Question: In 'matplotlib', how could I combine a series of X-Y values (each of them being for example in an array or list) to be plotted together many times later (with other elements, this is a general pattern over which different things are to be plotted)?
I would like to compute/extract them once, then combine them in a single object/shape to be plotted properly in one command instead of always having to plot them separately:
'''
import matplotlib.pyplot as plt
import numpy
# Simple example
numpy.random.seed(4)
x = range(10)
y = numpy.random.rand(10)
# Create three 'lines' (here, as x-y arrays) with different lenghts
a = numpy.array((x, y*10)).T
b = numpy.array((x[:5]*y[:5], y[:5]**2)).T
c = numpy.array((x[3:7], x[3:7])).T
# Combine a, b, and c in one object to be called many times later
# (this is not a good way to do that)
abc = numpy.concatenate((a, b, c))
# Plot
fig = plt.figure(figsize=(9,3))
ax0 = fig.add_subplot(131)
ax0.plot(a[:,0], a[:,1], color='b')
ax0.plot(b[:,0], b[:,1], color='r')
ax0.plot(c[:,0], c[:,1], color='g')
ax0.set_title("3 lines to be combined")
ax1 = fig.add_subplot(132)
ax1.plot(a[:,0], a[:,1], color='b')
ax1.plot(b[:,0], b[:,1], color='b')
ax1.plot(c[:,0], c[:,1], color='b')
ax1.set_title("Desired output")
ax2 = fig.add_subplot(133)
ax2.plot(abc[:,0], abc[:,1], color='b') # 1-line command
ax2.set_title("Wrong (spaghetti plot)")
'''

Tom's answer solves my problem nicely, building up on my attempt above (i.e., concantenate in a single array). Any other solution with a different approach remains welcome to learn something new (e.g., is it possible to build a single matplotlib object (an 'Artist' or so)?).
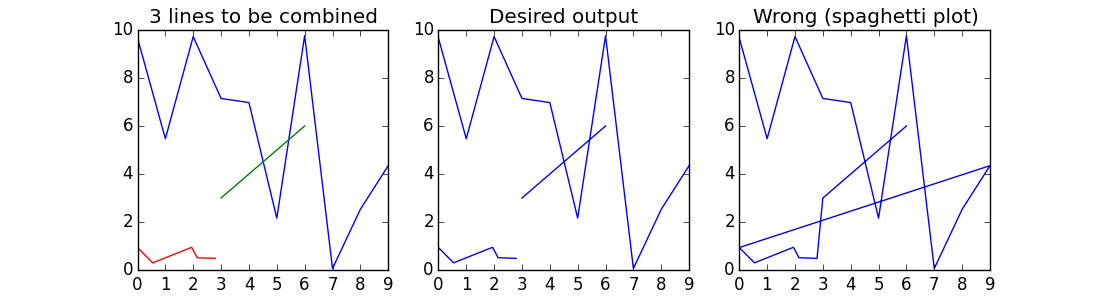
Answer: If all you want is a one line way to plot 'a', 'b' and 'c', you can do this:
'''
ax2.plot(a[:,0], a[:,1], b[:,0], b[:,1], c[:,0], c[:,1], color='b')
'''
To use a single object that still has line breaks between the original objects, you could use 'numpy.NaN' to break the line.
'''
import matplotlib.pyplot as plt
import numpy
# Simple example
numpy.random.seed(4)
x = range(10)
y = numpy.random.rand(10)
# Create three 'lines' (here, as x-y arrays) with different lenghts
a = numpy.array((x, y*10)).T
b = numpy.array((x[:5]*y[:5], y[:5]**2)).T
c = numpy.array((x[3:7], x[3:7])).T
# Use this to break up the original objects.
# plt.plot does not like NaN's, so will break the line there.
linebreak=[[numpy.NaN,numpy.NaN]]
# Combine a, b, and c in one object to be called many times later
abc = numpy.concatenate((a, linebreak, b, linebreak, c))
# Plot
fig = plt.figure(figsize=(9,3))
ax0 = fig.add_subplot(131)
ax0.plot(a[:,0], a[:,1], color='b')
ax0.plot(b[:,0], b[:,1], color='r')
ax0.plot(c[:,0], c[:,1], color='g')
ax0.set_title("3 lines to be combined")
ax1 = fig.add_subplot(132)
ax1.plot(a[:,0], a[:,1], color='b')
ax1.plot(b[:,0], b[:,1], color='b')
ax1.plot(c[:,0], c[:,1], color='b')
ax1.set_title("Desired output")
ax2 = fig.add_subplot(133)
ax2.plot(abc[:,0], abc[:,1], color='b') # 1-line command
ax2.set_title("Single object with breaks")
'''